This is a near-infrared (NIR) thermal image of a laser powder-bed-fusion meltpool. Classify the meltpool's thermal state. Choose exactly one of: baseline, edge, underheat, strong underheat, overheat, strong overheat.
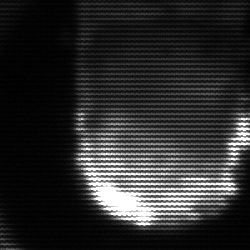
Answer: baseline